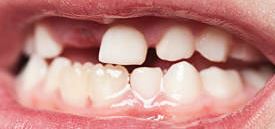
Condition: hypodontia